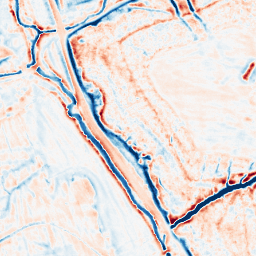
Category: edge_preserving
Decomposition family: bilateral
Decomposition parameters: d: 15
sigma_color: 100
sigma_space: 75
Upsampling method: linear_exact
Upsampling parameters: scale: 8
Upsampling scale: 8